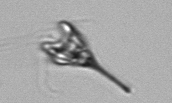
Label: Pyramimonas_longicauda